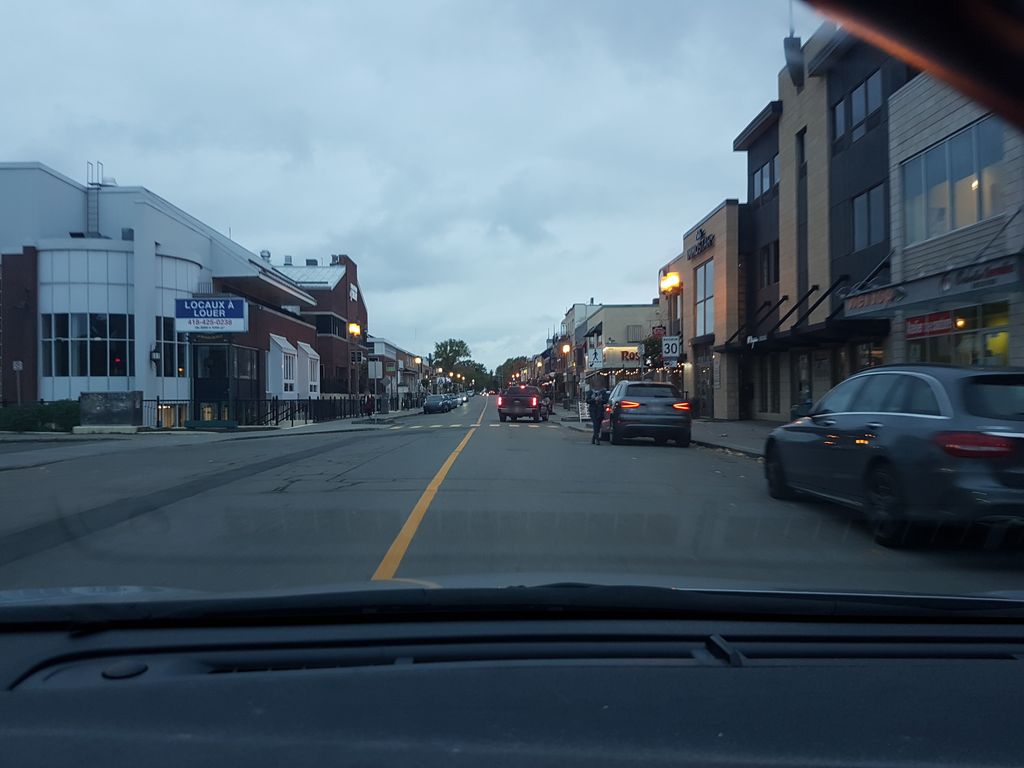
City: quebec_city